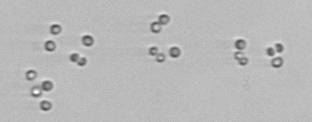
Label: Phaeocystis